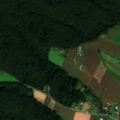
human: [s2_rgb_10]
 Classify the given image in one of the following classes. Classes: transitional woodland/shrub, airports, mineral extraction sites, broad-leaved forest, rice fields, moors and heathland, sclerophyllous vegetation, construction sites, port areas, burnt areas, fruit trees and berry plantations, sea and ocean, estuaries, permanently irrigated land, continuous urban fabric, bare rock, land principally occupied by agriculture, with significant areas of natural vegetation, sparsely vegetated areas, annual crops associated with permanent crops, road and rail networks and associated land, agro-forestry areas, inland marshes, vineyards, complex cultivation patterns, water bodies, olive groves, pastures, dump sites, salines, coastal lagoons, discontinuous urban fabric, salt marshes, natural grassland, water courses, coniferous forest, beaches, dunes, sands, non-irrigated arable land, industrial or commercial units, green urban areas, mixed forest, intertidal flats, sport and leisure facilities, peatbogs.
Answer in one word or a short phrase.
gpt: non-irrigated arable land, complex cultivation patterns, broad-leaved forest, mixed forest